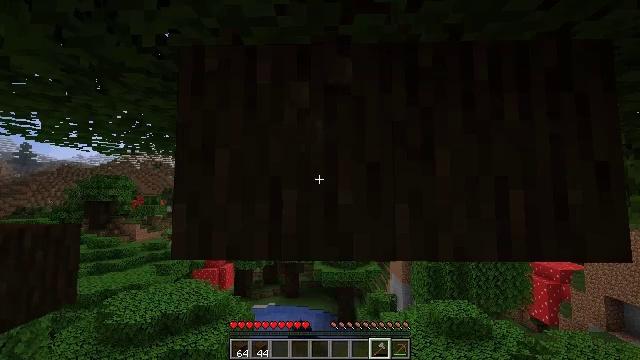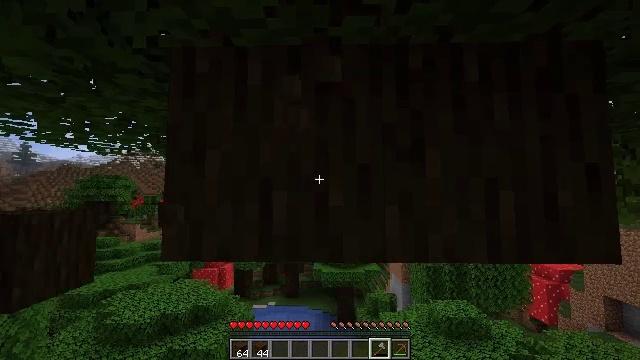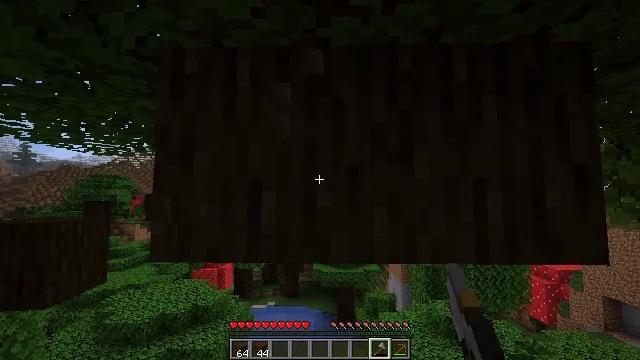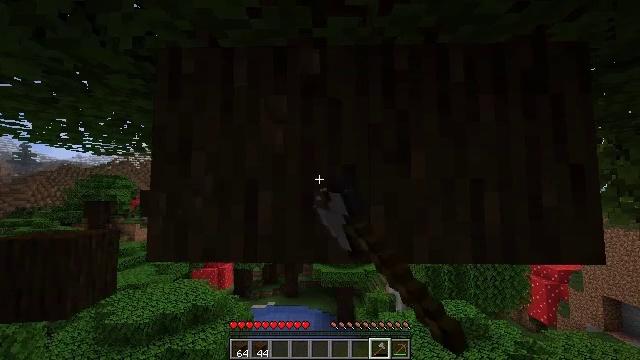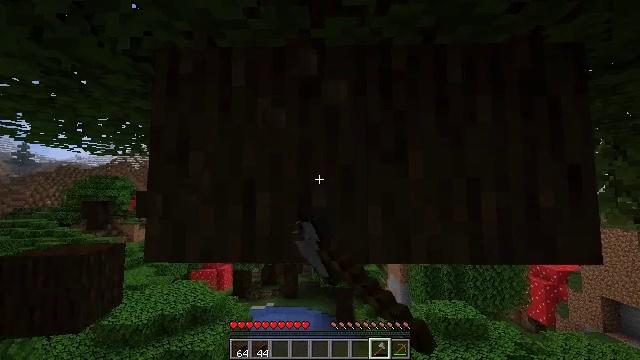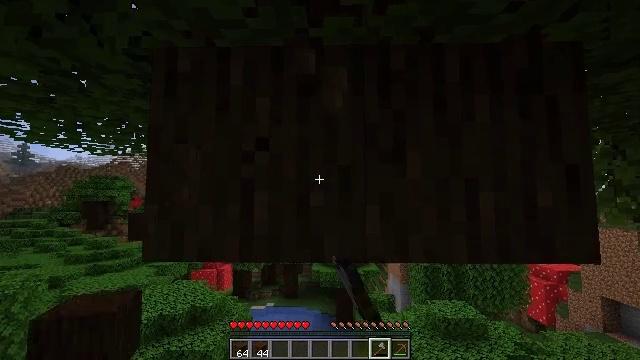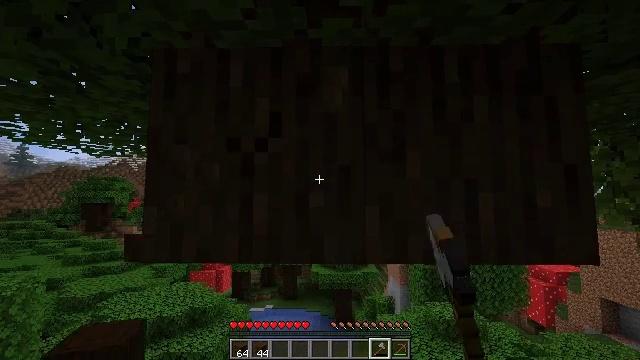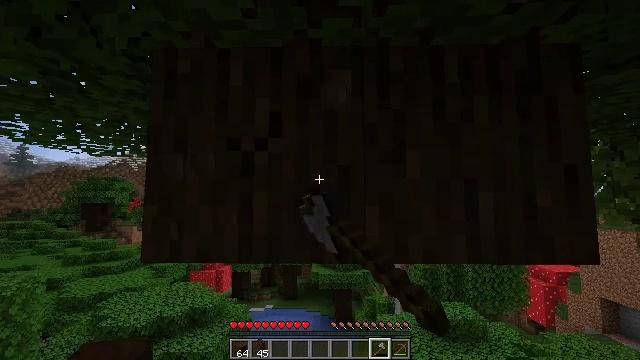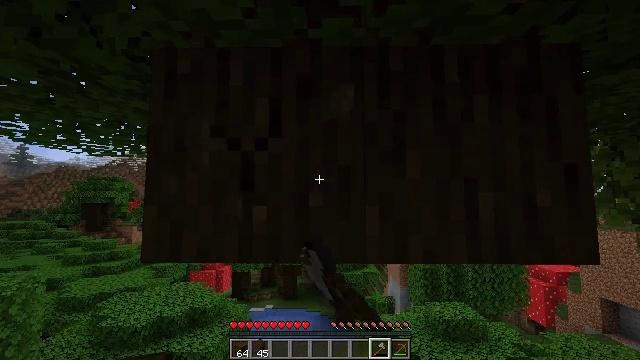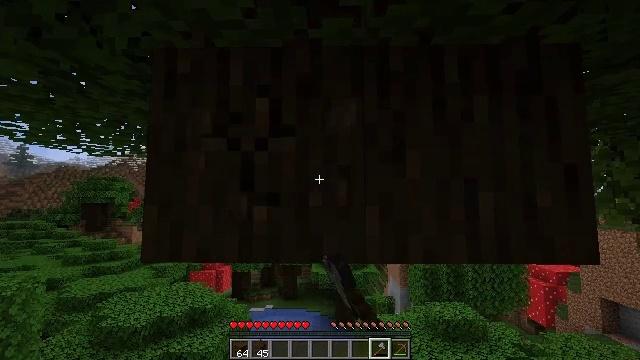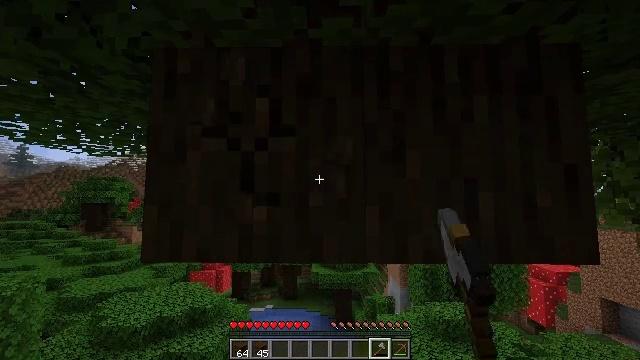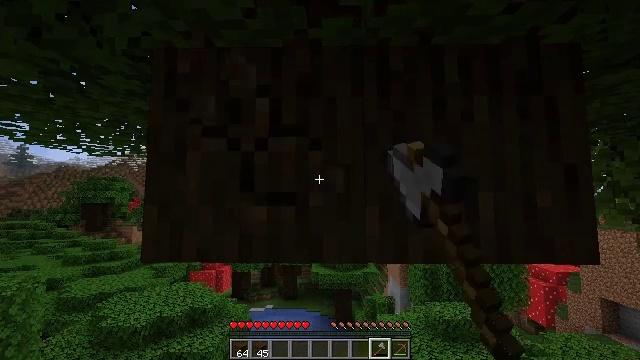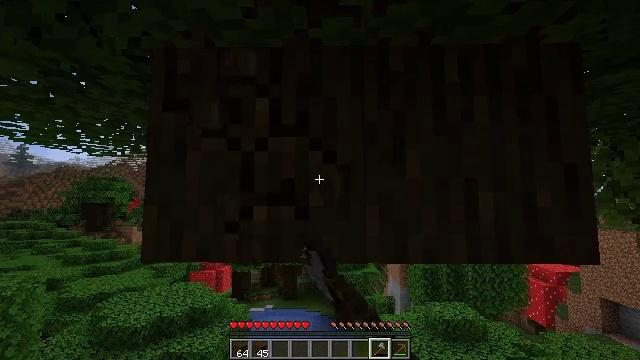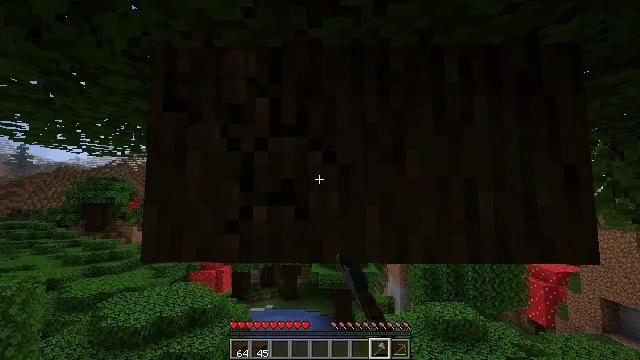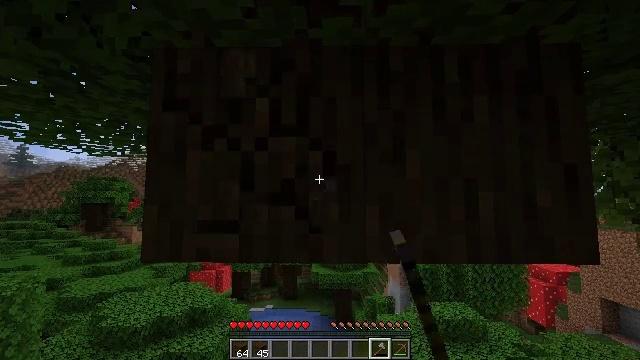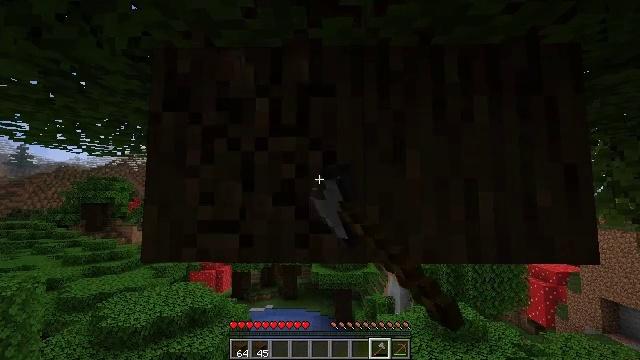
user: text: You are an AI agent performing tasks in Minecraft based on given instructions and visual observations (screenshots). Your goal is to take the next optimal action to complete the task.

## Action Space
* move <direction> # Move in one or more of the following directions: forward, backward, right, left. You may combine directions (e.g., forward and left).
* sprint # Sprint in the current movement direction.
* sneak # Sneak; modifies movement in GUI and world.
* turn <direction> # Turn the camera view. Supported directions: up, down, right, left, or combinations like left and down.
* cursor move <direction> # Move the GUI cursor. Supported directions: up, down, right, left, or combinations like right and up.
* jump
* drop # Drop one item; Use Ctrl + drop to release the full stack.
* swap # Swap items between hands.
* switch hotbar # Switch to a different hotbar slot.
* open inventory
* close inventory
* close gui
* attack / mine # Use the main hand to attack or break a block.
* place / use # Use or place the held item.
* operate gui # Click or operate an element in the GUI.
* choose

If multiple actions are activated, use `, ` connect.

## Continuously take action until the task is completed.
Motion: motion action
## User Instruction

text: Gather dark oak log for crafting.
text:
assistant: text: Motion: move right, sneak, attack / mine
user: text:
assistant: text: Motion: sneak, attack / mine
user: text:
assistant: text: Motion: sneak, attack / mine
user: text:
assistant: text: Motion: sneak, attack / mine
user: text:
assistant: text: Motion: sneak, attack / mine
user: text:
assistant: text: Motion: sneak, attack / mine
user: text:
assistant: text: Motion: sneak, attack / mine
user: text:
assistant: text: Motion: sneak, attack / mine
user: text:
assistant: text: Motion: sneak, attack / mine
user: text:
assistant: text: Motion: sneak, attack / mine
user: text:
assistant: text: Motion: sneak, attack / mine
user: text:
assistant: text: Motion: sneak, attack / mine
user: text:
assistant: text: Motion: sneak, attack / mine
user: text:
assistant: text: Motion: sneak, attack / mine
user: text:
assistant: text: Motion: sneak, attack / mine
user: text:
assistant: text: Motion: sneak, attack / mine
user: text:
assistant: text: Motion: sneak, attack / mine
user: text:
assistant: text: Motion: sneak, attack / mine
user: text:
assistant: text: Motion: sneak, attack / mine
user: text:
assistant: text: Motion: sneak, turn right, attack / mine
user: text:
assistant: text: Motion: sneak, turn right, attack / mine
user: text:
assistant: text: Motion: move right, sneak, attack / mine
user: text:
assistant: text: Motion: move right, sneak, attack / mine
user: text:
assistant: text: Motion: move right, sneak, attack / mine
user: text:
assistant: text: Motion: sneak, attack / mine
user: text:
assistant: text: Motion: sneak, attack / mine
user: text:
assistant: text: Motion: sneak, attack / mine
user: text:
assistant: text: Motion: sneak, attack / mine
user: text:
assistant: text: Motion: sneak, attack / mine
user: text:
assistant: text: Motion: sneak, turn right, attack / mine